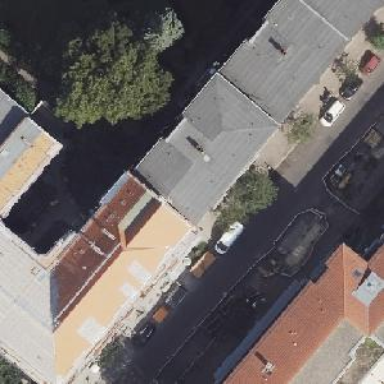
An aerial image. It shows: Building with skillion roof.